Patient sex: M
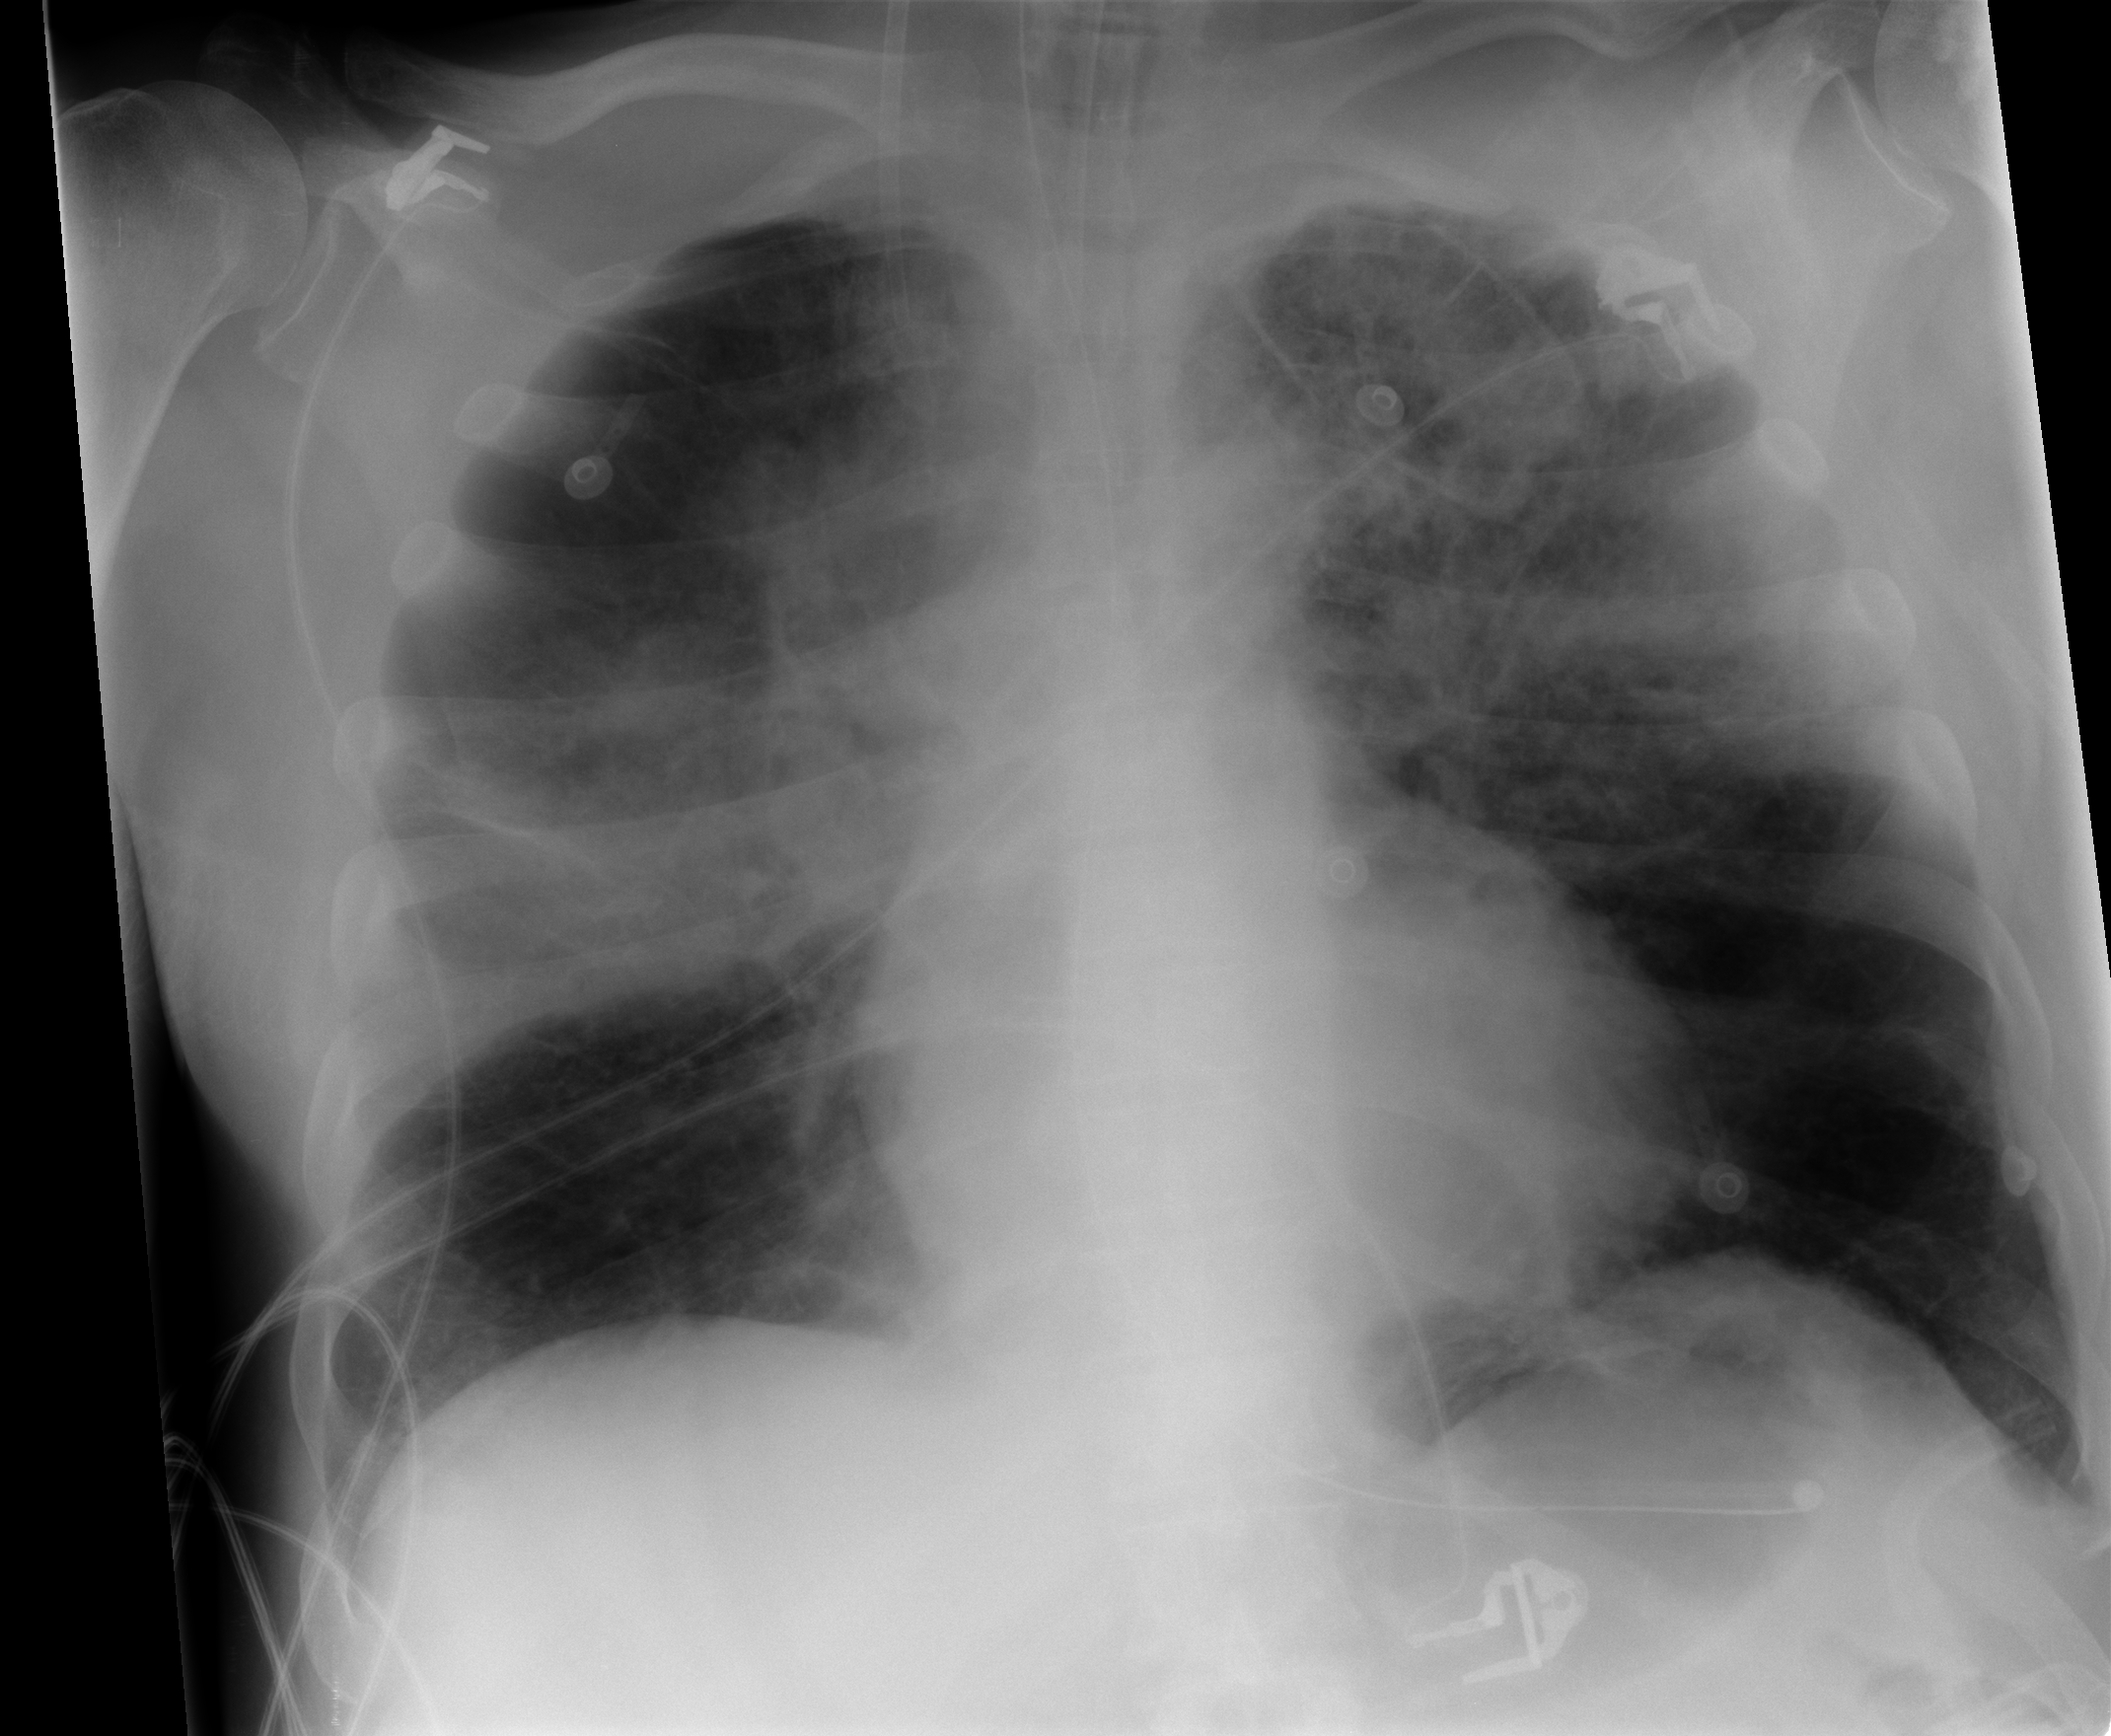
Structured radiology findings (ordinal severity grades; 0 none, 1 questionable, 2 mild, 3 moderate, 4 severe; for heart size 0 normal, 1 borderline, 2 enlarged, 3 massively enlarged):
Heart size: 0
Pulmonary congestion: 2
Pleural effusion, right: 1
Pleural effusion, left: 1
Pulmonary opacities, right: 3
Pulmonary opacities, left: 3
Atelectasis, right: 2
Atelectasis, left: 2